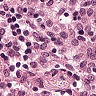
Metastatic tissue present: no